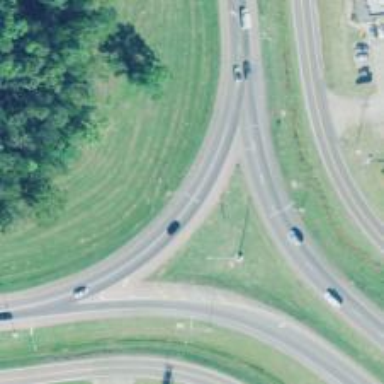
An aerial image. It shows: Trunk highway with roundabout junction. The road is expressway.